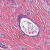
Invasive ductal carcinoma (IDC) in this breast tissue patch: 1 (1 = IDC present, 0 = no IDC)